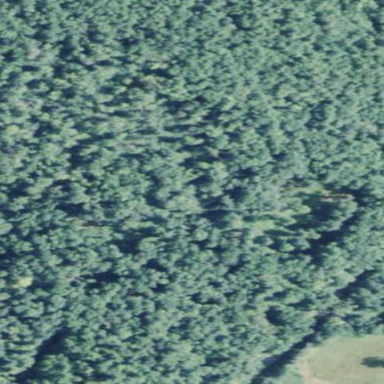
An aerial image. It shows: Nature reserve within forested area.